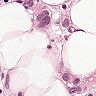
Metastatic tissue present: yes